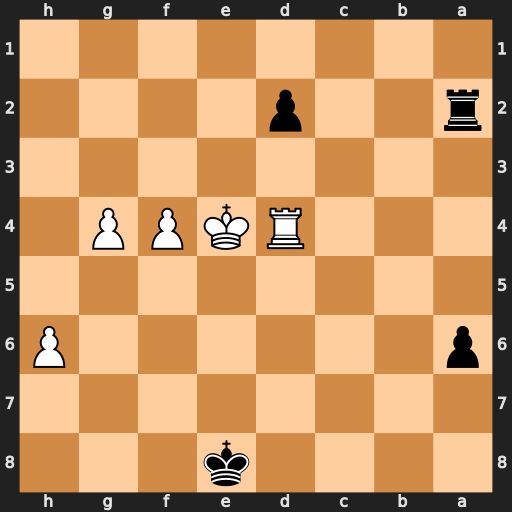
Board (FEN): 4k3/8/p6P/8/3RKPP1/8/r2p4/8
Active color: b
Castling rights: -
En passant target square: -
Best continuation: Ra4 Rxa4 d1=Q